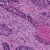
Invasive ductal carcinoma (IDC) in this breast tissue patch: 1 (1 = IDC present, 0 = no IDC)